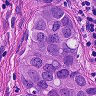
Metastatic tissue present: yes